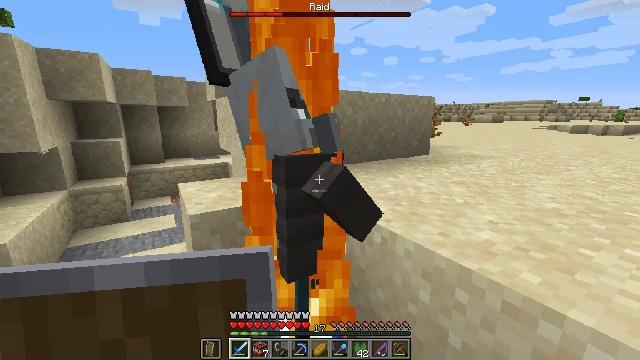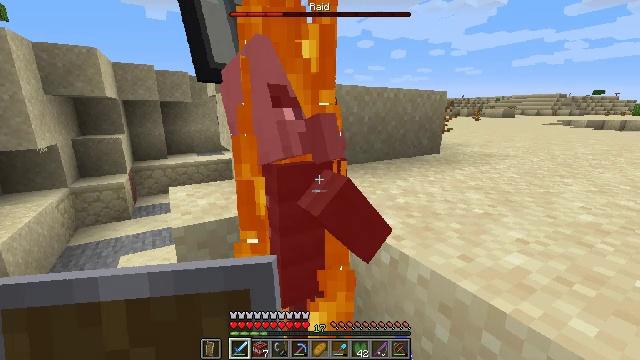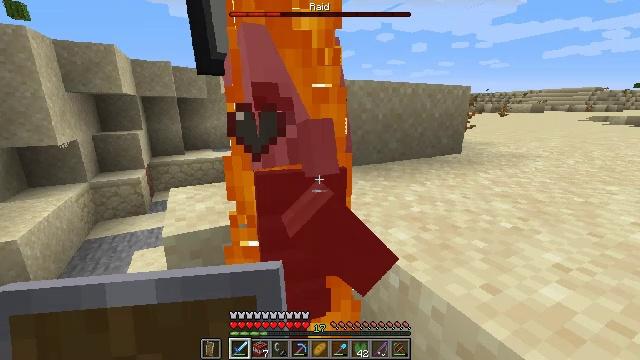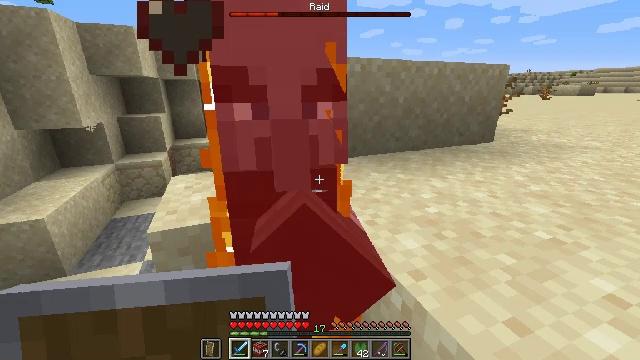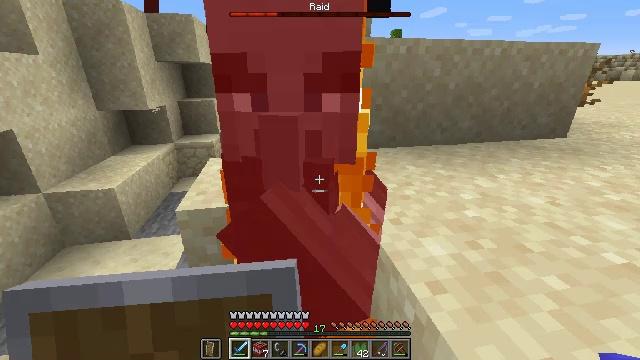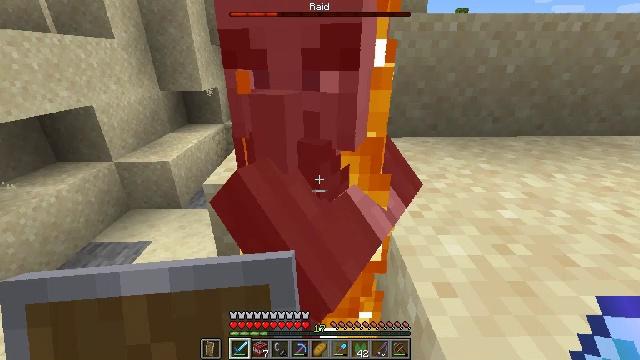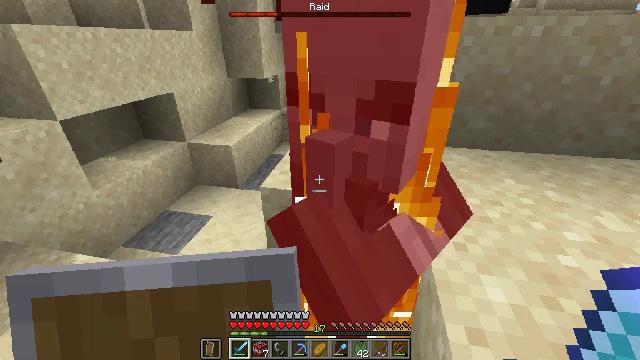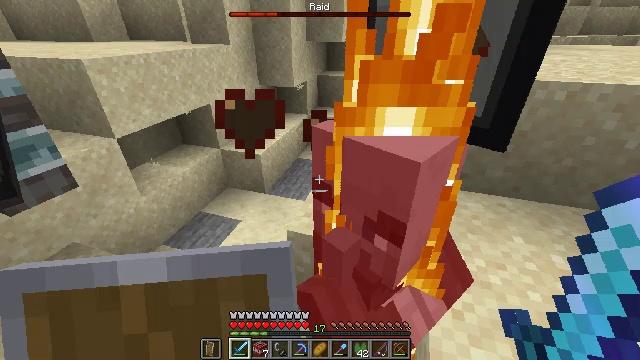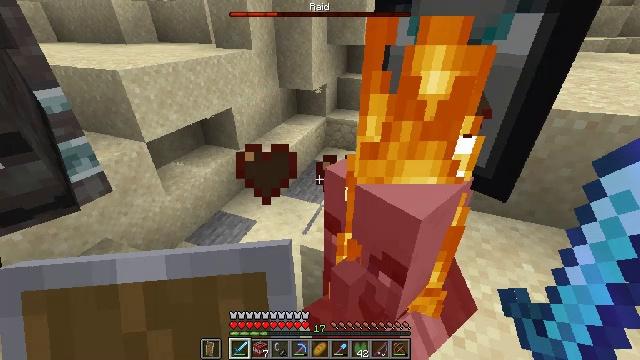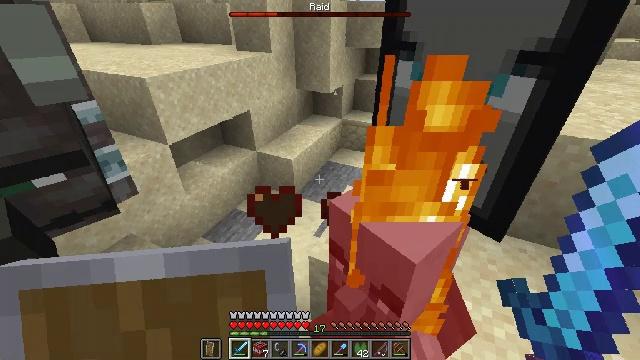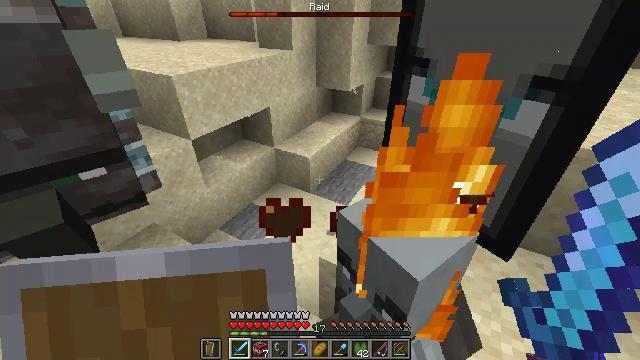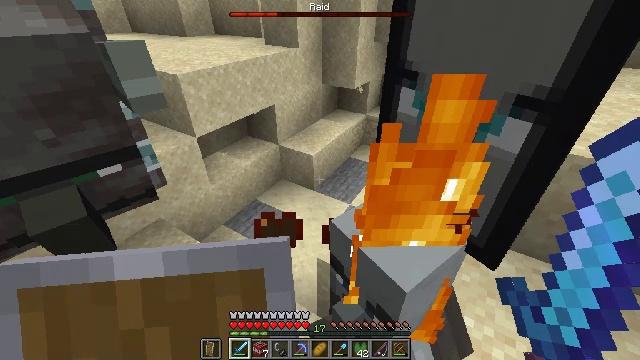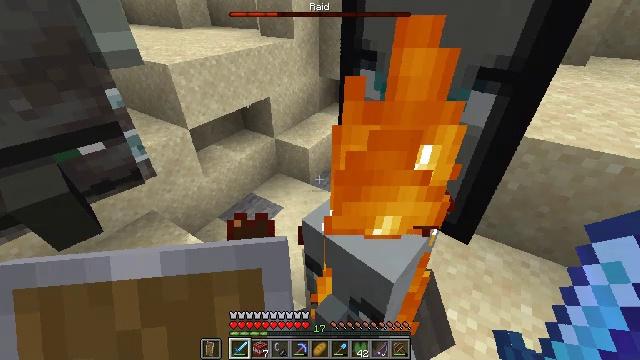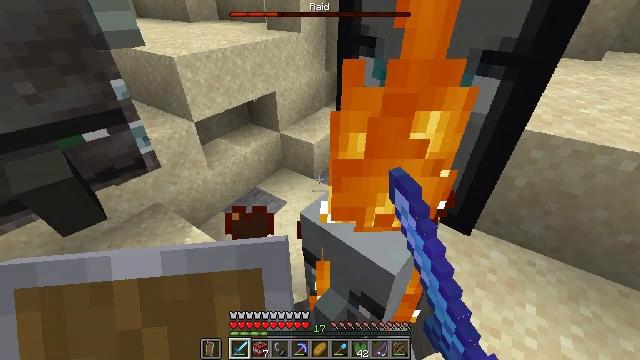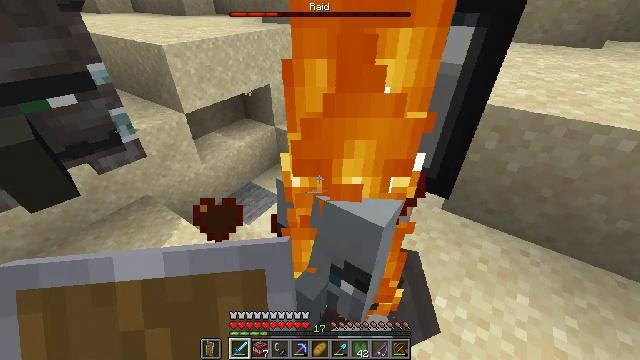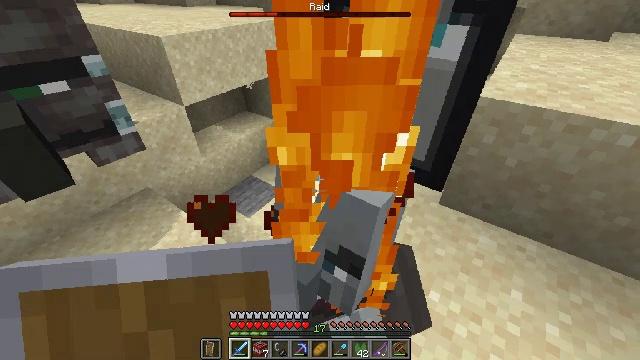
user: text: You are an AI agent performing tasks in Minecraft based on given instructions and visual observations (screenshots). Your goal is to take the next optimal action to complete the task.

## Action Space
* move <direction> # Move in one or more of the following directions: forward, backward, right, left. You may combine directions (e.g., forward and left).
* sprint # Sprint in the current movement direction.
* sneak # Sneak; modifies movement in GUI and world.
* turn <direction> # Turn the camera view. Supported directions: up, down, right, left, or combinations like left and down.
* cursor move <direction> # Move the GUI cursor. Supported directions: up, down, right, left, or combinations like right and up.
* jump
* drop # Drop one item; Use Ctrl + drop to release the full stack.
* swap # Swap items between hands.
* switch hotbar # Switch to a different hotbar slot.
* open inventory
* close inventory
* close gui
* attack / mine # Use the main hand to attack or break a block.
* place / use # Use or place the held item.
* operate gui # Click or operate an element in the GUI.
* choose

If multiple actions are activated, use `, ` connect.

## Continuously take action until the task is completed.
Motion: motion action
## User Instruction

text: Fight an illager.
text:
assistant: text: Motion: move forward and move right, turn left and down
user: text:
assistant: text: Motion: move forward and move right, turn left
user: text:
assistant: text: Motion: move forward and move right, turn left and down
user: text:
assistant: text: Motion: move right, turn left and down
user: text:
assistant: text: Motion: move right, turn left and down
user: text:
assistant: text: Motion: move right, turn left and down, jump
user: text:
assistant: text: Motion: move right, turn left and down, jump
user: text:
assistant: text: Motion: move right, turn left, jump
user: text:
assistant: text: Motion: move right, turn left and down, jump
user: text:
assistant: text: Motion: move right, turn left and down
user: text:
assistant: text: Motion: move right, turn left and down
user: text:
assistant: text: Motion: move right, turn down, attack / mine
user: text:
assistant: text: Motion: move right, turn left, attack / mine
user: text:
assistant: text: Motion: move right, attack / mine
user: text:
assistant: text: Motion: move right, turn down
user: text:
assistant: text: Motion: move right, turn left and down
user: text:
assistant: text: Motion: move right, turn left and down
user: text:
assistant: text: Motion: move right, turn left and down
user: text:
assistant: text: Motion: move right, turn left and down
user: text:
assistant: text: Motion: move right, turn left
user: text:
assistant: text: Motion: move right, turn left
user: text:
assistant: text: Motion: attack / mine
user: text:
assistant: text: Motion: attack / mine
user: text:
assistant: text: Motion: attack / mine
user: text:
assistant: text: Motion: attack / mine
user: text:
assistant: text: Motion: move forward, turn left
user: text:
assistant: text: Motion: move forward, turn left and down
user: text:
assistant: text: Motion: move forward and move left, turn left and down
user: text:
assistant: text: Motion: move left, turn left and down
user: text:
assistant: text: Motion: turn left and down